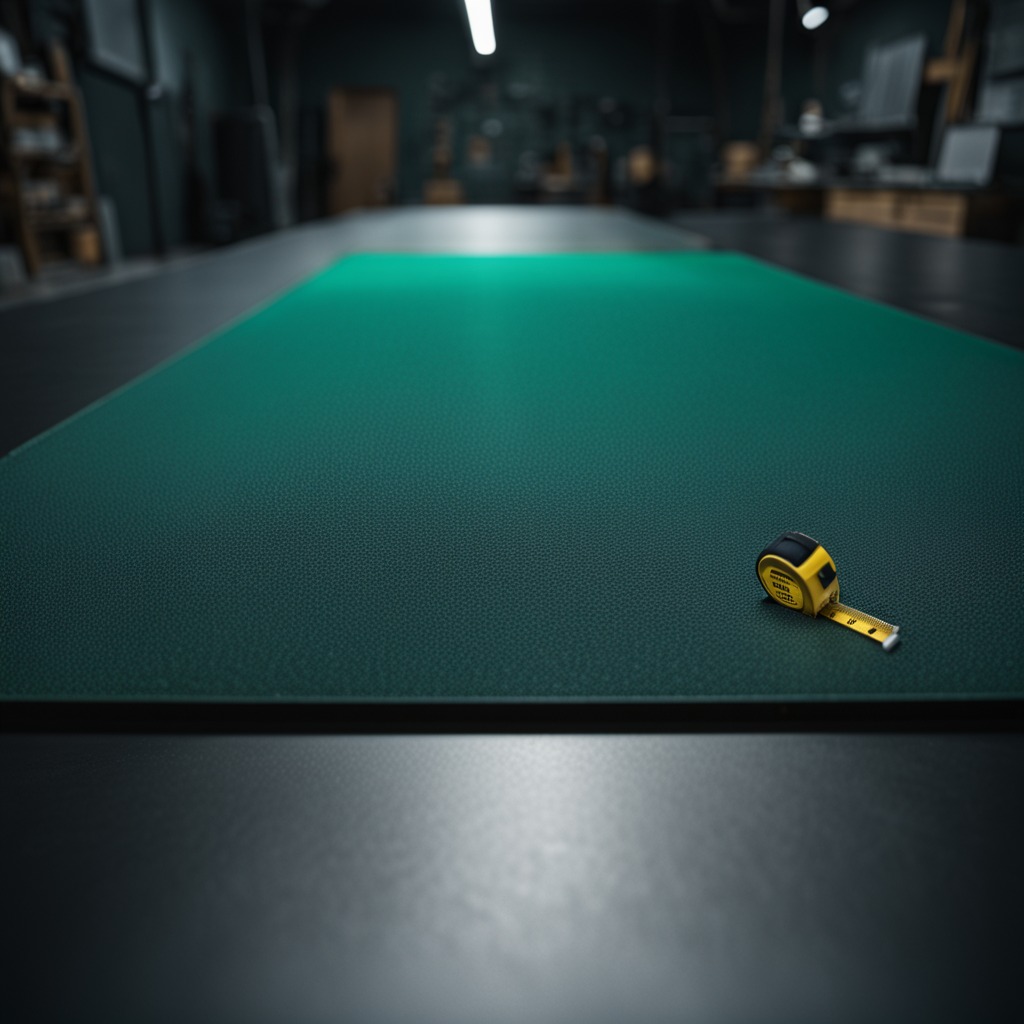
A measuring tape lies on the green rubber mat inside a workshop at night.